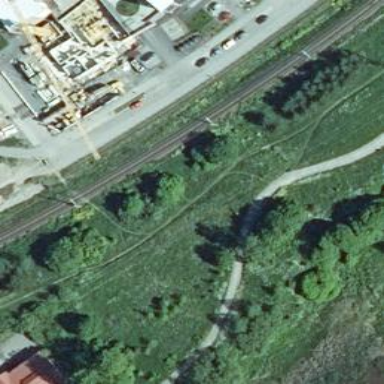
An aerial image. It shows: Path.